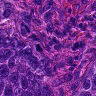
Metastatic tissue present: yes